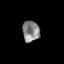
Tissue: skin
Cell type: Epithelial cells
Senescence score: 0.2671
Nuclear area (px): 354
Mean DAPI intensity: 133.653